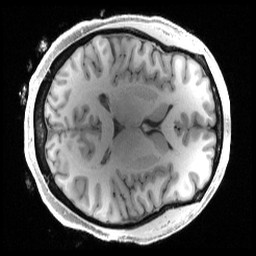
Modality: T1w
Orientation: axial
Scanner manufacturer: siemens
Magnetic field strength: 3 T
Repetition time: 2.4 s
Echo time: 0.00222 s